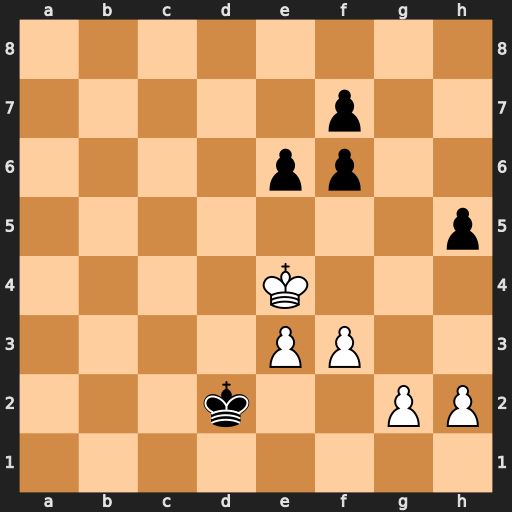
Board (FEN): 8/5p2/4pp2/7p/4K3/4PP2/3k2PP/8
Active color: w
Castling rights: -
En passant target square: -
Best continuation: h4 f5+ Kf4